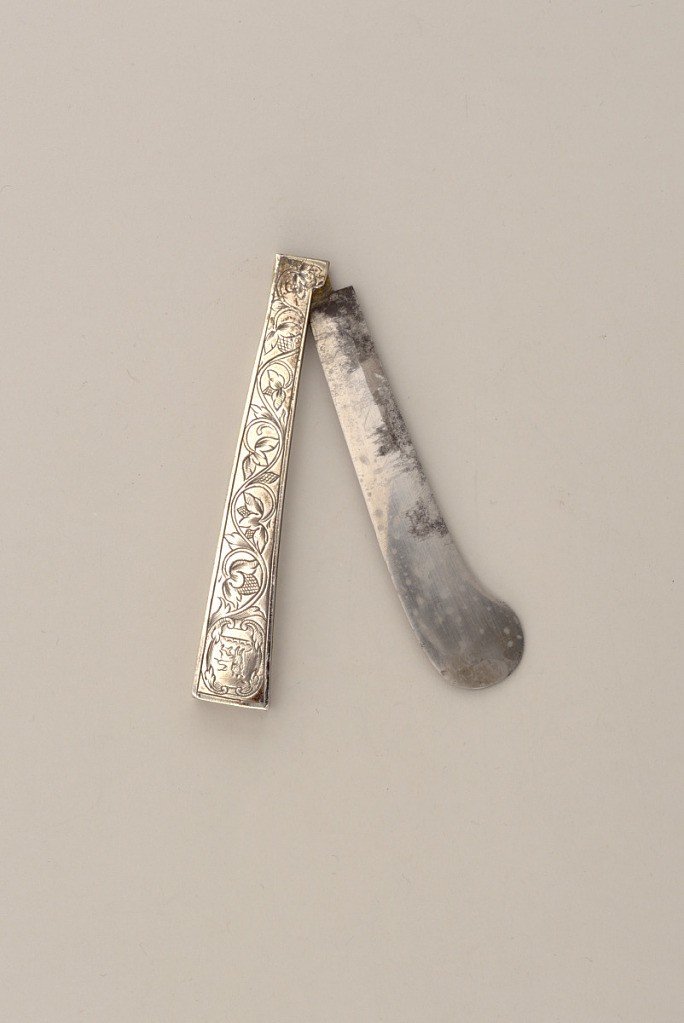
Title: Folding Knife with Engraved Floral Decoration and Lion Cartouche
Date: ca. 1700
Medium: silver, steel
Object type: folding knife
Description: Sabre-shaped blade. Handle straight-sided, flaring towards the end. Engraved floral decoration with a lion in the cartouche on front and back. Diamond-shaped pattern along the sides. Blade folds into handle.